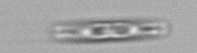
Label: pennate